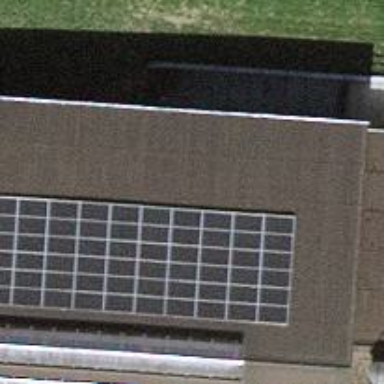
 consisting of solar photovoltaic panels."